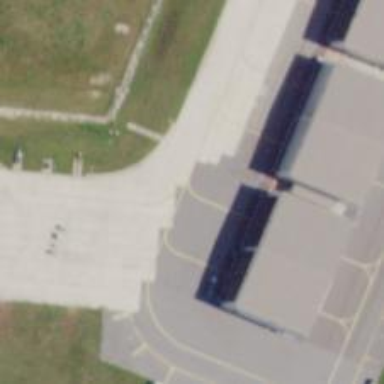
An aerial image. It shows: View of taxiway at the airport.